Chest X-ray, PA view. Patient: 21 years old, sex M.
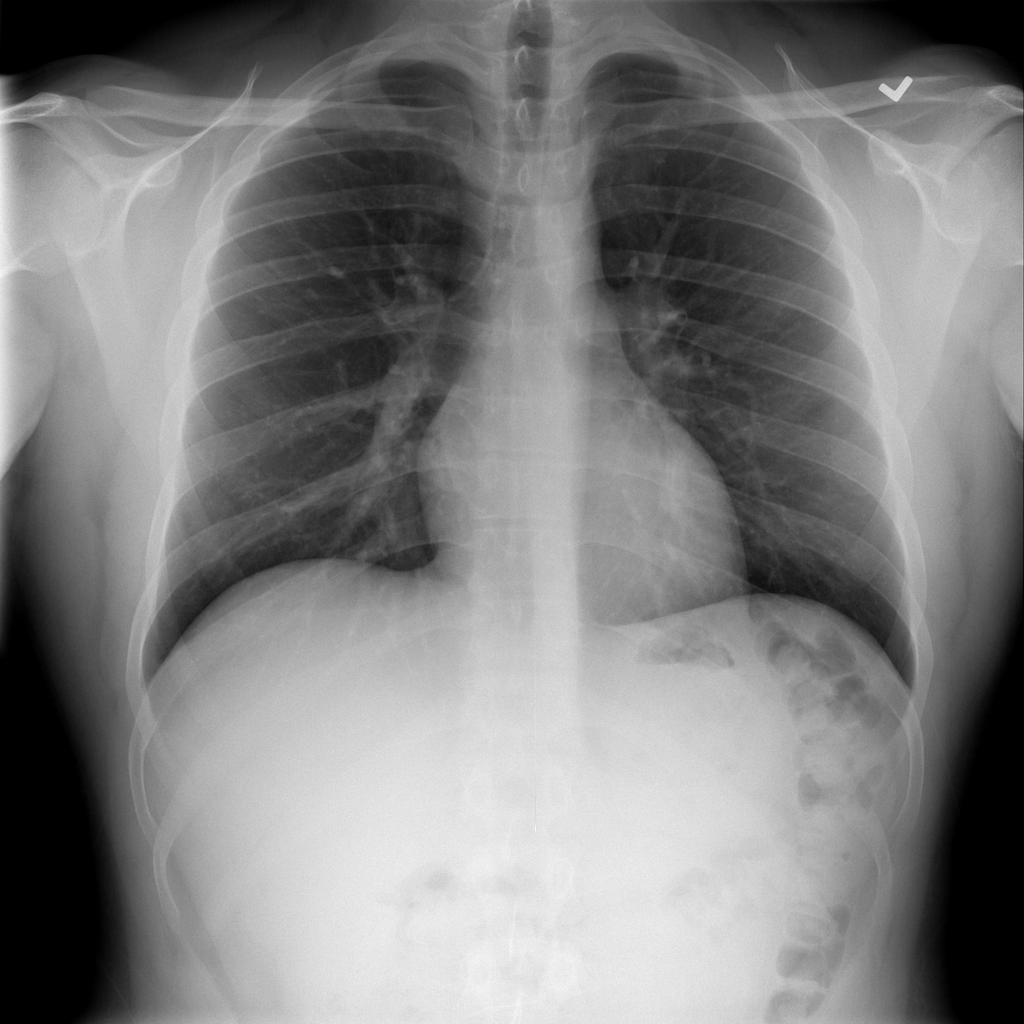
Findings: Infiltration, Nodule